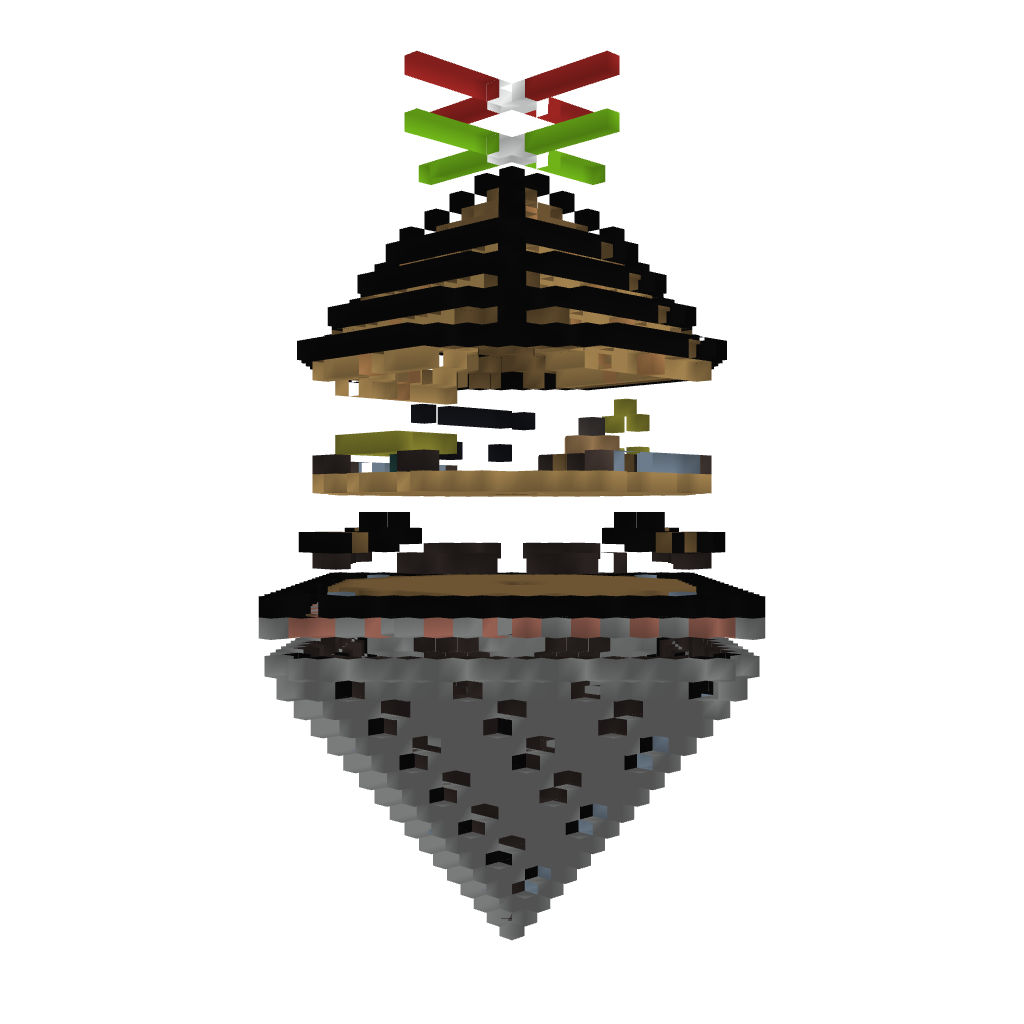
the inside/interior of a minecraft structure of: house on the hill